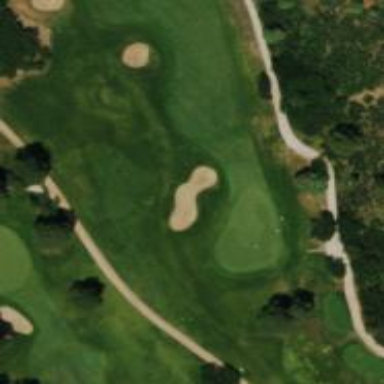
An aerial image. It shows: View of golf hole.